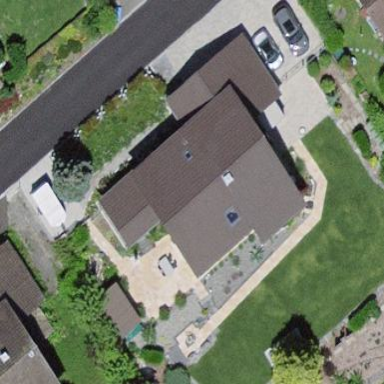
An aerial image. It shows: Detached building with gabled roof.